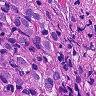
Metastatic tissue present: yes